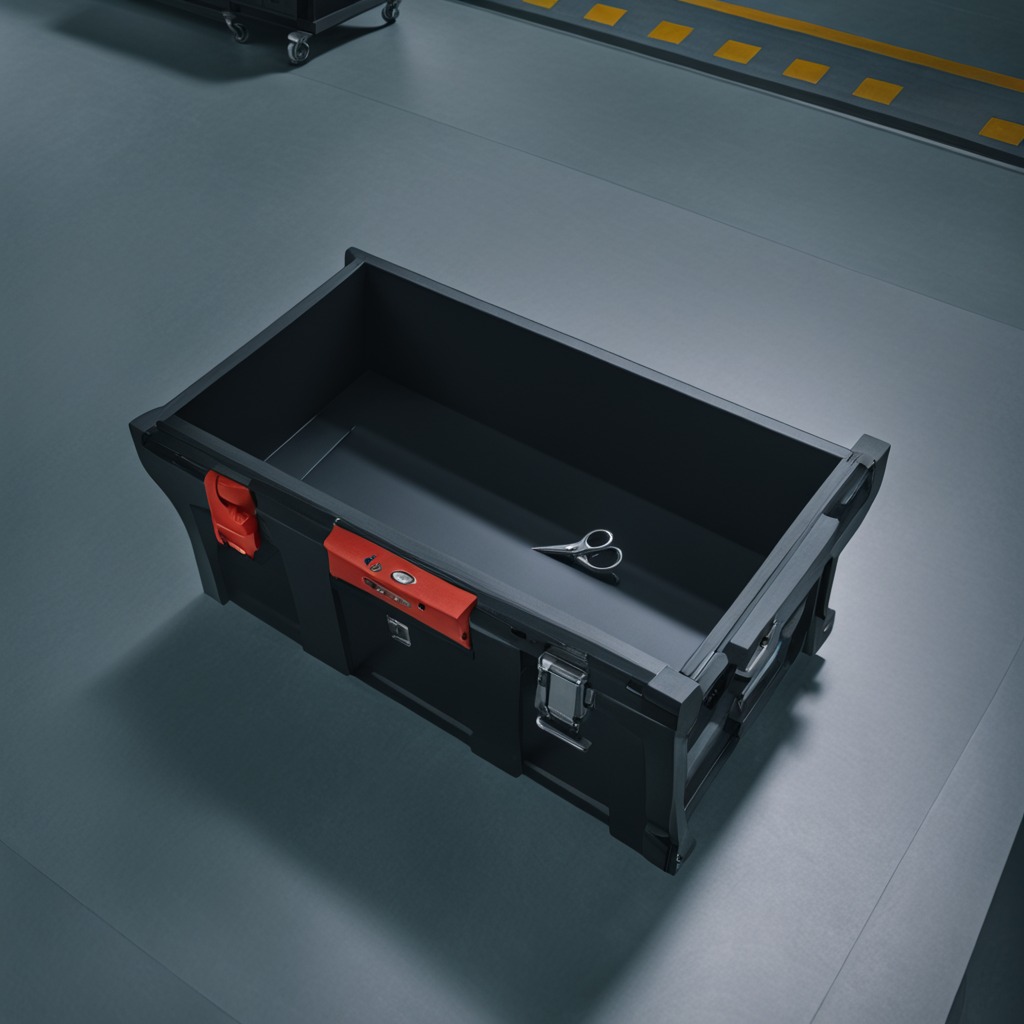
A scissor is lying on the toolbox surface in an airplane hangar workshop.